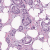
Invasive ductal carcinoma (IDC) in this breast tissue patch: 1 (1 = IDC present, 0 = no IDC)